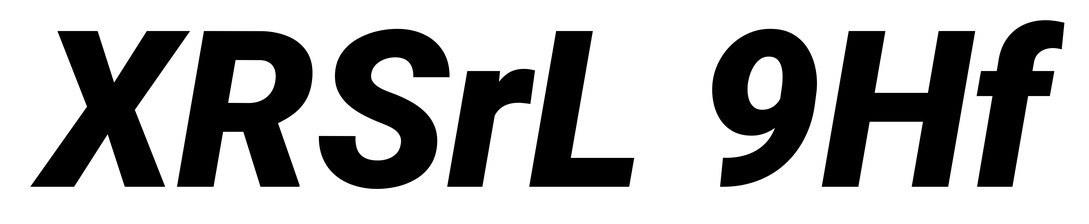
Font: Roboto-Italic_Black_Italic